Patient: sex M, age 26
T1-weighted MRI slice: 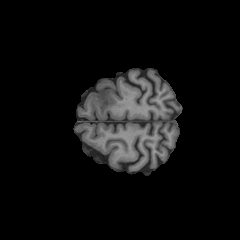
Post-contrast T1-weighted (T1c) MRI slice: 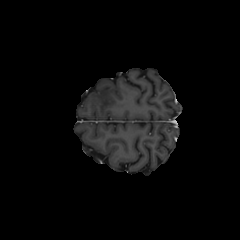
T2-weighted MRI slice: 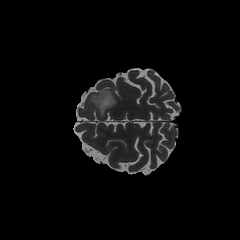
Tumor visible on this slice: yes
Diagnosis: Oligodendroglioma, IDH-mutant, 1p/19q-codeleted
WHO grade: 2